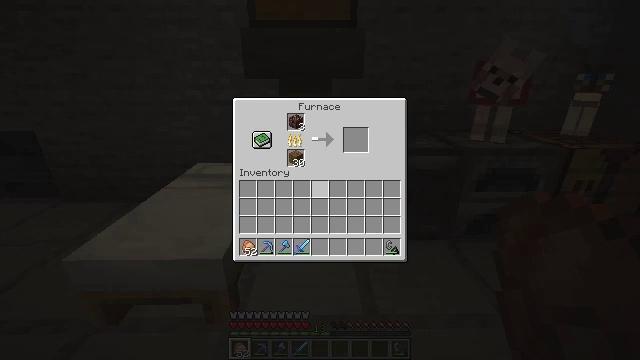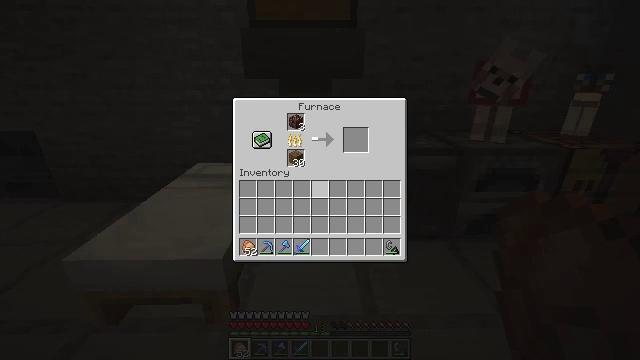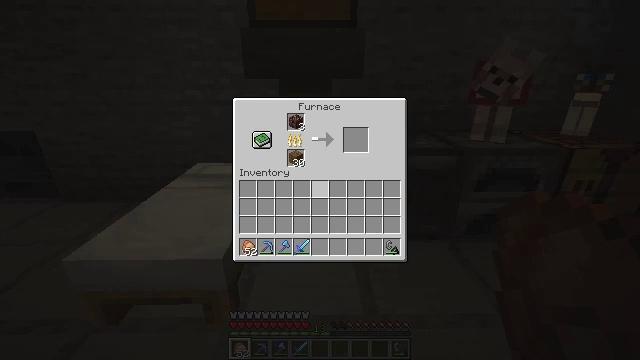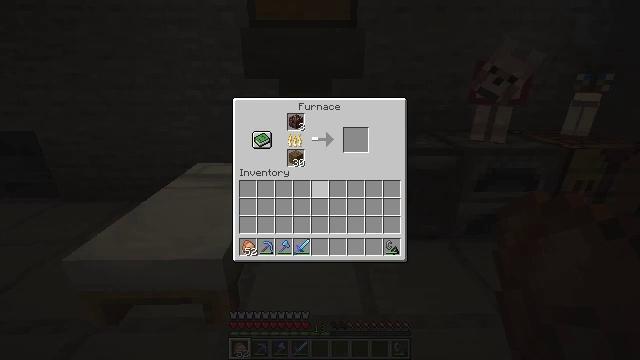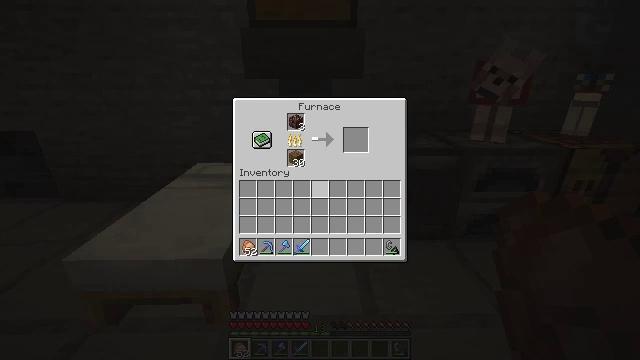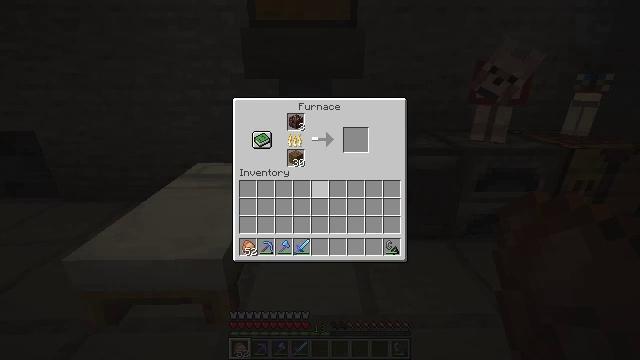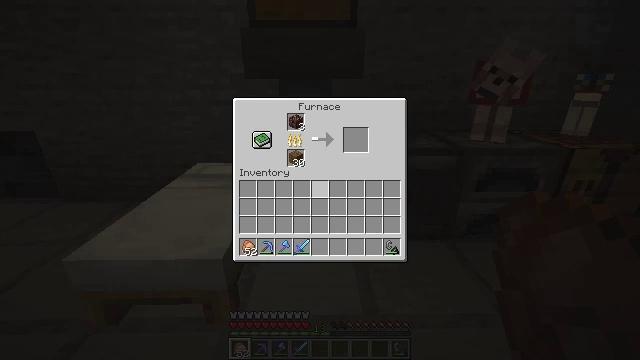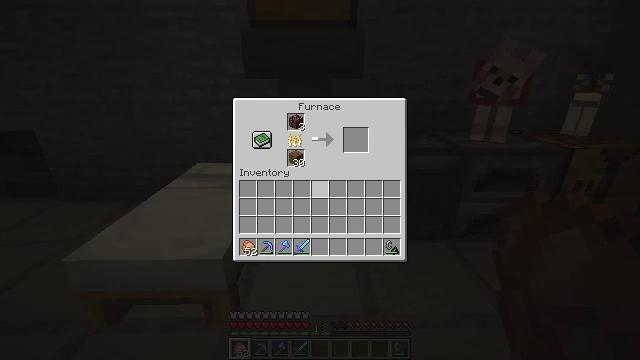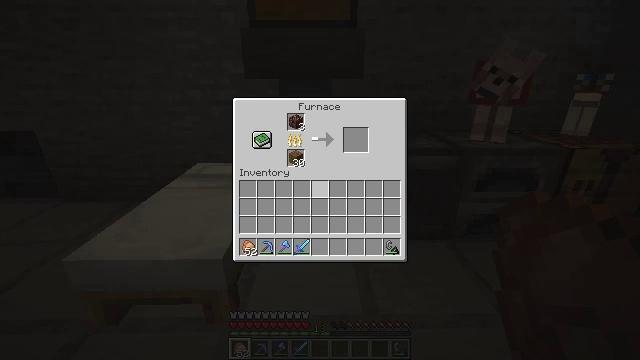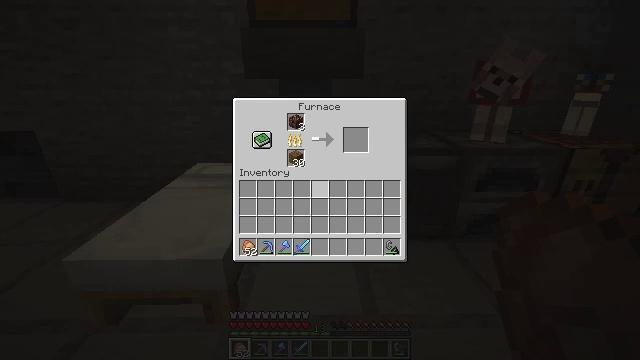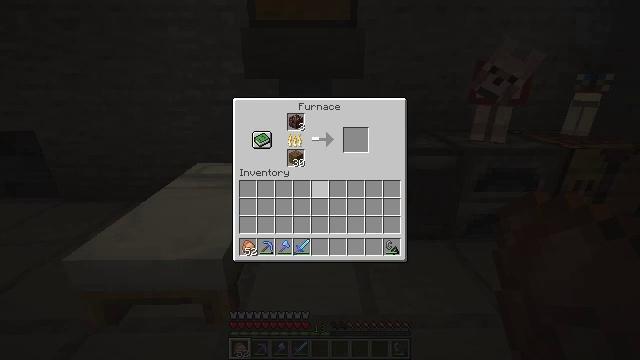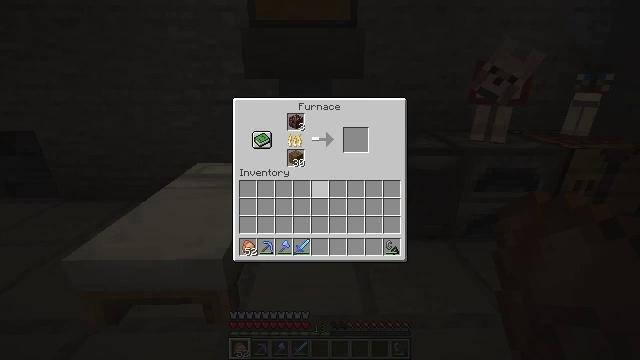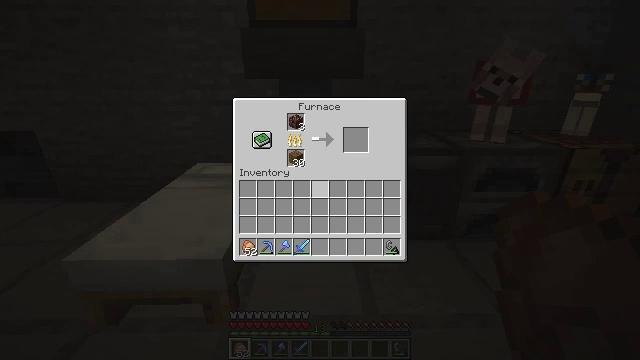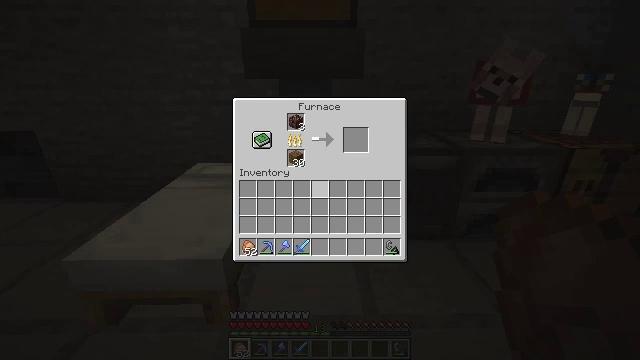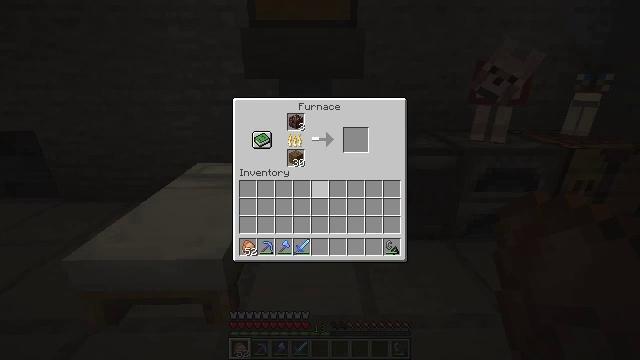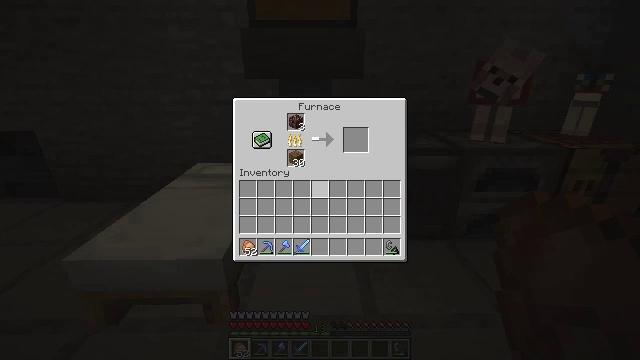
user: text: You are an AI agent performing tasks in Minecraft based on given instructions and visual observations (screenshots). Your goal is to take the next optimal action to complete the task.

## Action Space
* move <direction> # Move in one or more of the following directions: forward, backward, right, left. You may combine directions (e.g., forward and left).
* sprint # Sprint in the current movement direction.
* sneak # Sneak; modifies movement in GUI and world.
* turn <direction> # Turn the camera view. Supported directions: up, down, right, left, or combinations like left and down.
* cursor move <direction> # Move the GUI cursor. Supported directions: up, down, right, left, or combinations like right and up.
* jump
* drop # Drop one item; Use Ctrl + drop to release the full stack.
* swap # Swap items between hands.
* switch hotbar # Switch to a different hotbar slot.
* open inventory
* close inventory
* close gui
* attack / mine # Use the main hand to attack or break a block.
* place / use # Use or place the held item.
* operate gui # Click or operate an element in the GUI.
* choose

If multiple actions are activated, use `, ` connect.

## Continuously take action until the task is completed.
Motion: motion action
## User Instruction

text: Refine ancient debris to craft netherite scrap.
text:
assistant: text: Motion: no_op
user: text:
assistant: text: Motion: no_op
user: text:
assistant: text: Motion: no_op
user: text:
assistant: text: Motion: no_op
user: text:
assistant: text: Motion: no_op
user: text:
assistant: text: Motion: no_op
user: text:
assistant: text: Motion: no_op
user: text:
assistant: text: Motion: no_op
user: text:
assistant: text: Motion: no_op
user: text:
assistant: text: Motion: no_op
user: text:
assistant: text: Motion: no_op
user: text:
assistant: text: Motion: no_op
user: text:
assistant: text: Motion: no_op
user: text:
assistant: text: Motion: no_op
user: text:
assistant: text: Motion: no_op
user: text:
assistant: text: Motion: no_op
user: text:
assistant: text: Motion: no_op
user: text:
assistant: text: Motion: no_op
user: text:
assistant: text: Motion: no_op
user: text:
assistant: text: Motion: no_op
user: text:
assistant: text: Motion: no_op
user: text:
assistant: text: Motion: no_op
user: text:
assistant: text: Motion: no_op
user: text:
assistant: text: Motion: no_op
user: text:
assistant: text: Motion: no_op
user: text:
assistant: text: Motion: no_op
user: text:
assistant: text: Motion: no_op
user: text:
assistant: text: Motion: no_op
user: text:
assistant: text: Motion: no_op
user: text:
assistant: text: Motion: no_op